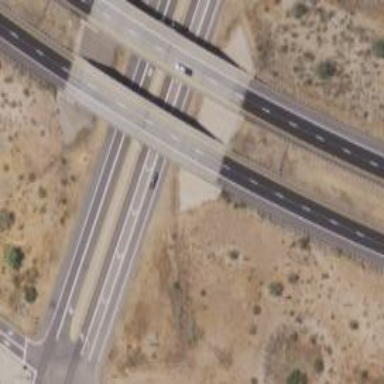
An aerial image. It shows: Asphalt bridge over expressway trunk road.